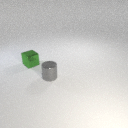
small green metal cube behind small gray metal cylinder